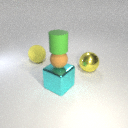
small green rubber cylinder above small brown rubber sphere